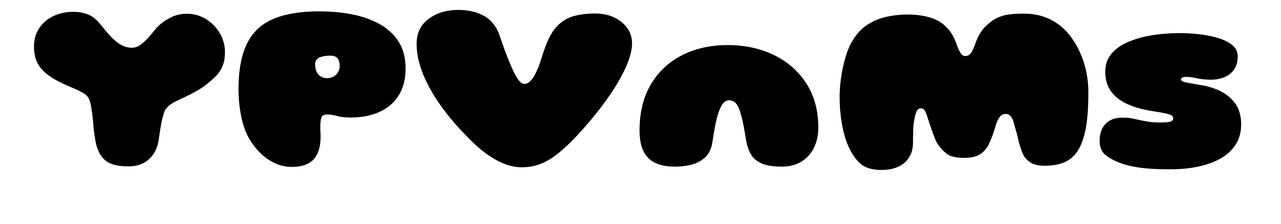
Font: Gluten_Black